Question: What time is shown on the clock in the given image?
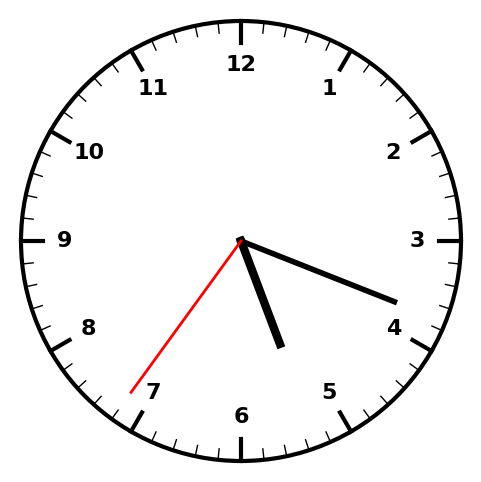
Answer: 05:18:36